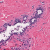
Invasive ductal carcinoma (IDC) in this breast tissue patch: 0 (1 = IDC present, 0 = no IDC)